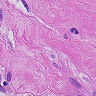
Metastatic tissue present: yes